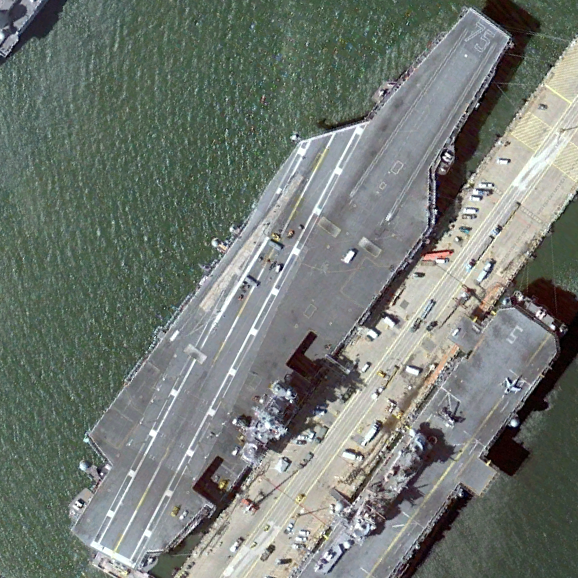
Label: aircraft_carrier